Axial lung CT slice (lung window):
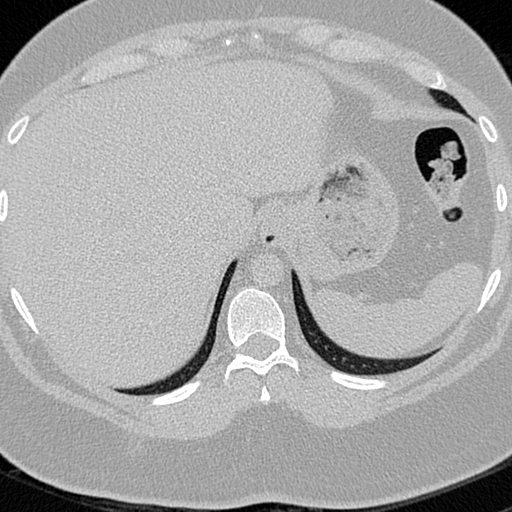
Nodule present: no